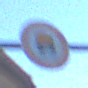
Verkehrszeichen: VerbotFahrzeugeWassergefaehrdenderLadung
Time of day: SunriseSunset
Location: Outdoor (Urban)
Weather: PartlyCloudy
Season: NotSpecified
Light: Natural